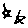
Label: star